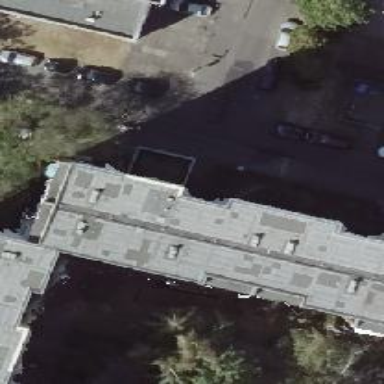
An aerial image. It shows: Flat-roofed apartment building.